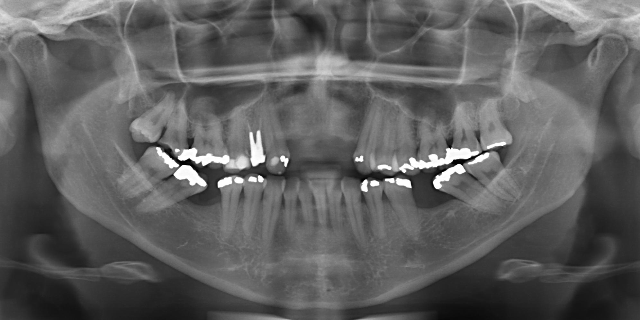
adult